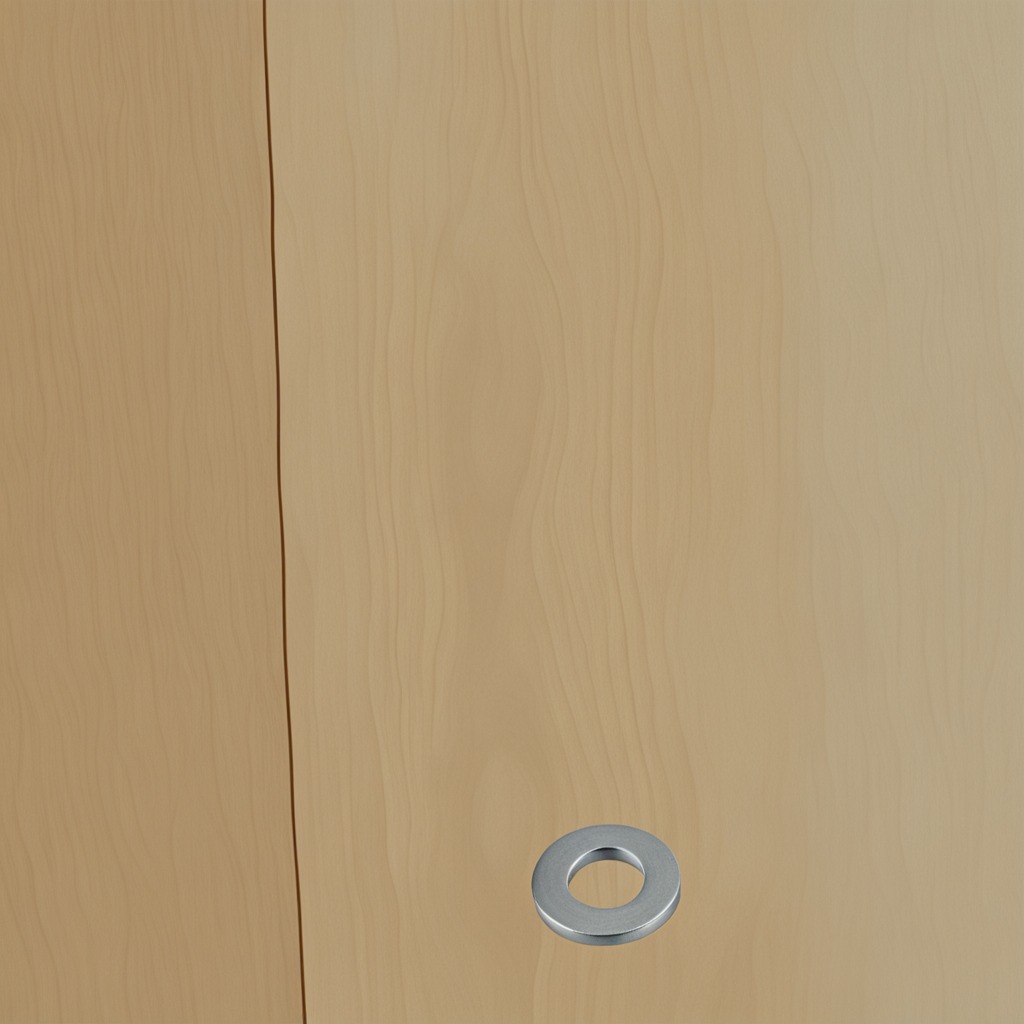
A flat metal washer lying on the plywood surface in a paint workshop lit by afternoon window light